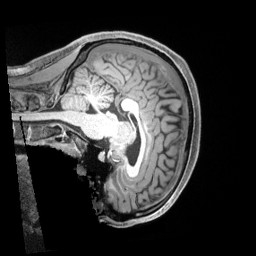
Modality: T1w
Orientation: sagittal
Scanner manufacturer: siemens
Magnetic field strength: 3 T
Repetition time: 2.5 s
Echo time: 0.00218 s